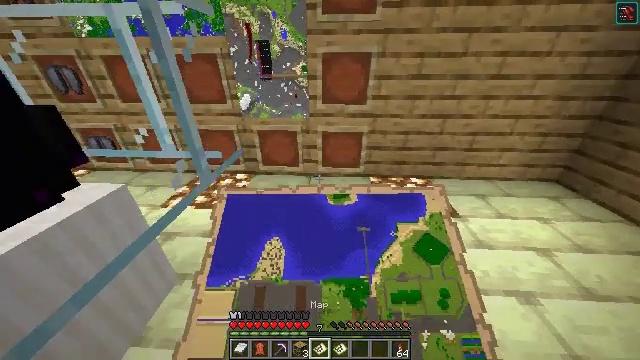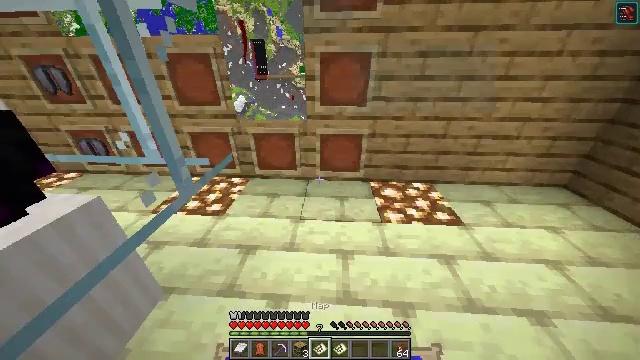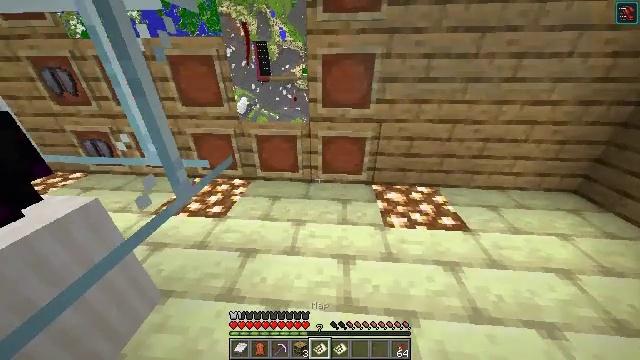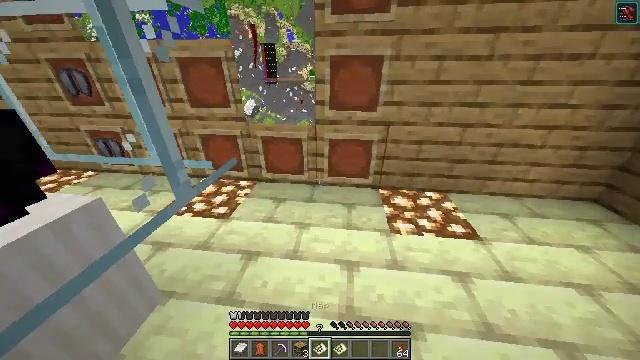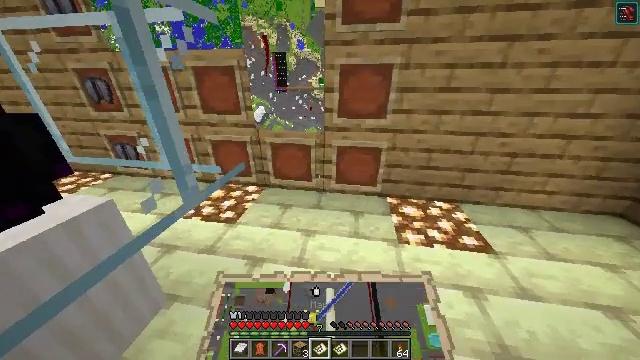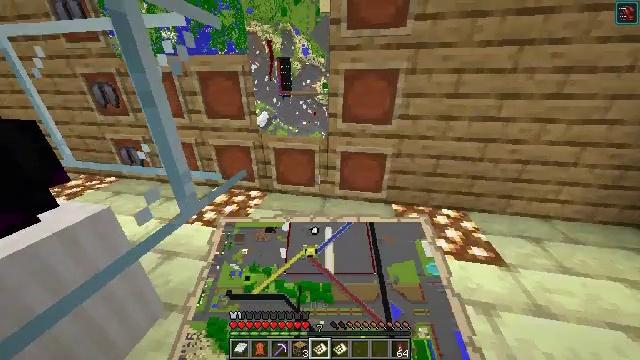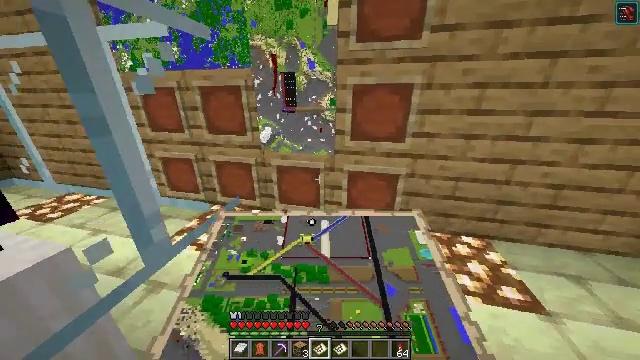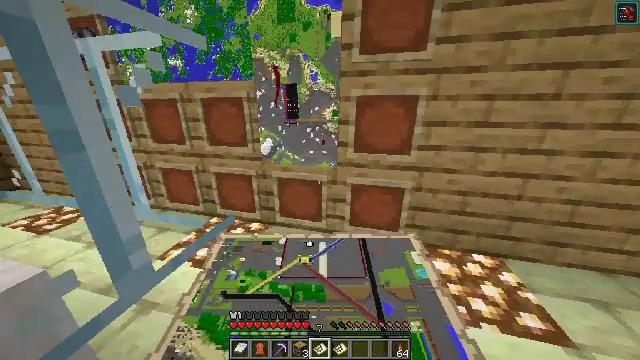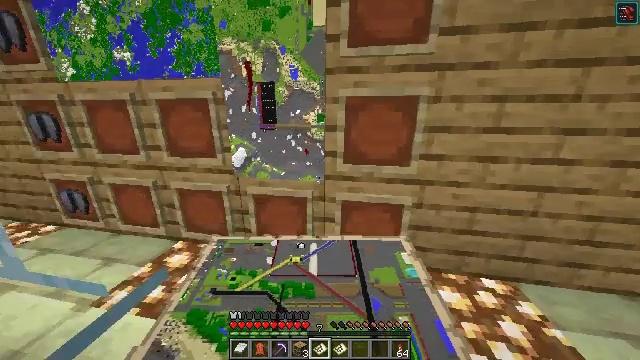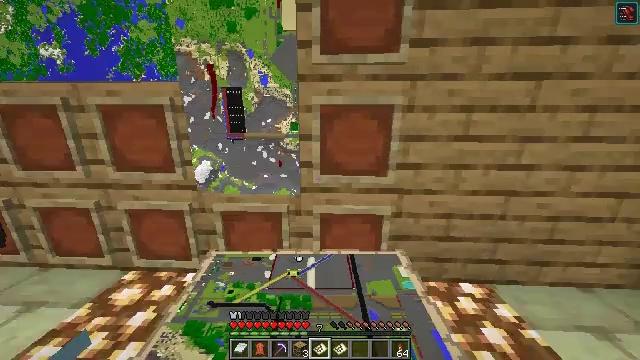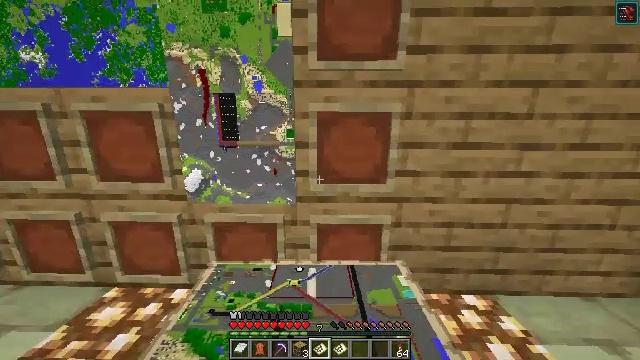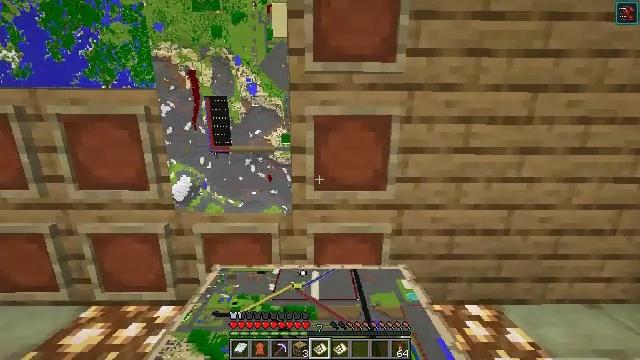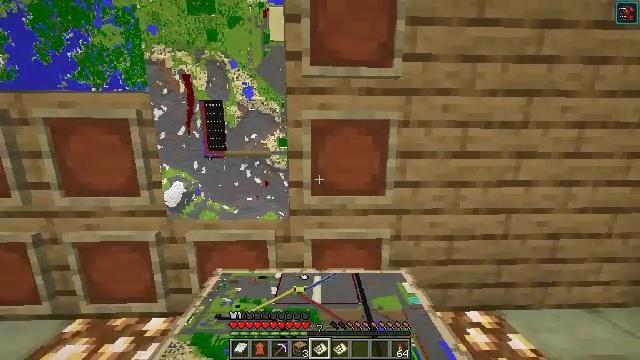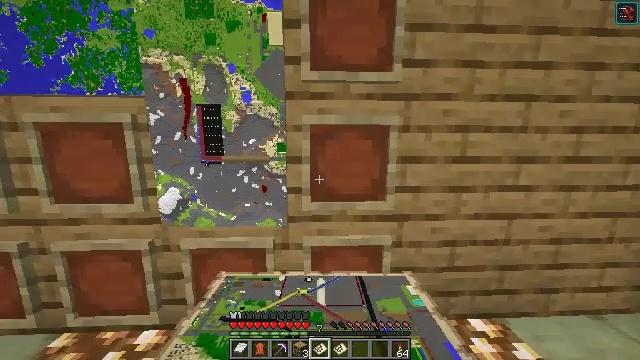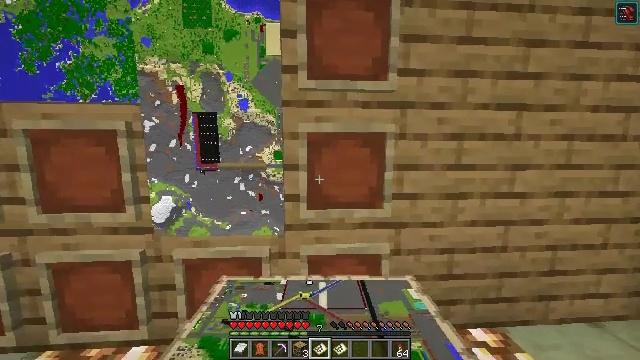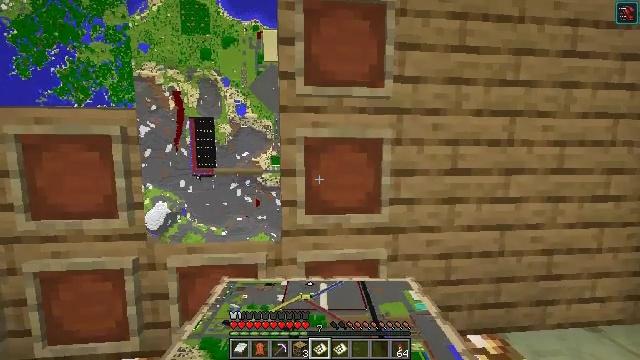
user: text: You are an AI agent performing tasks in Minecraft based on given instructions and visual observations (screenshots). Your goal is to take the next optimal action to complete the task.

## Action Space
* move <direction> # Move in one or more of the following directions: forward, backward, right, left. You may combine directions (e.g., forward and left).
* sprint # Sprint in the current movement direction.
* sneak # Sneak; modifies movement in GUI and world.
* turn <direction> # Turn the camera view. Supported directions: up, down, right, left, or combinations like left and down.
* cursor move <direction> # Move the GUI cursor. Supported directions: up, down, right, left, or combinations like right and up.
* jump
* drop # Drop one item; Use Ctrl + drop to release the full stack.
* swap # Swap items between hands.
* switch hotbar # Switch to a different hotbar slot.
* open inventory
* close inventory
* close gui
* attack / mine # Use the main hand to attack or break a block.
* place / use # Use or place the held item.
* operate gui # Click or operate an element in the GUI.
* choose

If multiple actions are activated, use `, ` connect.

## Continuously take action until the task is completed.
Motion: motion action
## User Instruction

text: Use the crafting grid to create a compass.
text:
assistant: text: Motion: no_op
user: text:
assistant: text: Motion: turn left
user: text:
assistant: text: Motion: turn left
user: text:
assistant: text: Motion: turn left and up
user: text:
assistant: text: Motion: move forward, turn left and up
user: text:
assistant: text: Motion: move forward, turn left and up
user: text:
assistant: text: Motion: move forward, turn up
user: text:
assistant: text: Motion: move forward, turn right and up
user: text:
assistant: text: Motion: turn right and up
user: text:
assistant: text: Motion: turn right and up
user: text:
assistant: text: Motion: turn right and up
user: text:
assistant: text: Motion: turn right and up
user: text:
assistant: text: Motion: turn up
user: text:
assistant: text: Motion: turn right and up
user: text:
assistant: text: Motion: turn up
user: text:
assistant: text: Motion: no_op
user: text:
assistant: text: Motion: use / place
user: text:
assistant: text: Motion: use / place
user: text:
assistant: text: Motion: no_op
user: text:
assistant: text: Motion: no_op
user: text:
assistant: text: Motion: no_op
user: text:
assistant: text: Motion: no_op
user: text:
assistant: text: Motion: no_op
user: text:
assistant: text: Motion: no_op
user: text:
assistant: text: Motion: no_op
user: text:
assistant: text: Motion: no_op
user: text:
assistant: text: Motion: no_op
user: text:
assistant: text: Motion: no_op
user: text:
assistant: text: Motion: turn up
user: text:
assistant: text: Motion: turn up